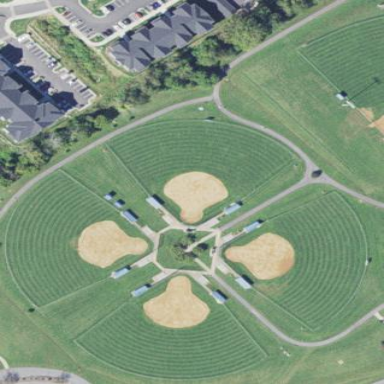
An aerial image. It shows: Baseball pitch for leisure and sports activities.